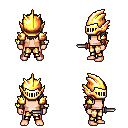
a pixel art fantasy rpg character, male body template, human, light skin, gold arm armor, gold greaves, gray long hairstyle, gold helm, cloth bracers, dagger, four views (front, back, left, right), 2x2 character sprite sheet, small pixel art, hard edges, no anti-aliasing